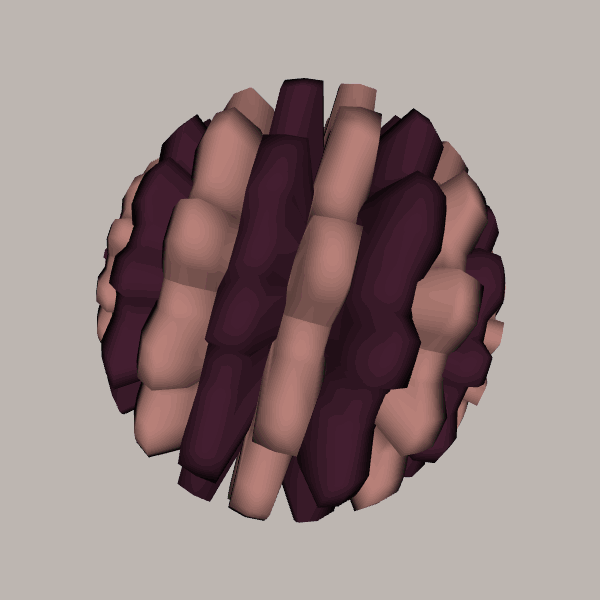
Background: light